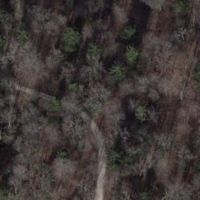
EUNIS habitat code: 41
Species observed at this site:
Acronicta psi
Carrhotus xanthogramma